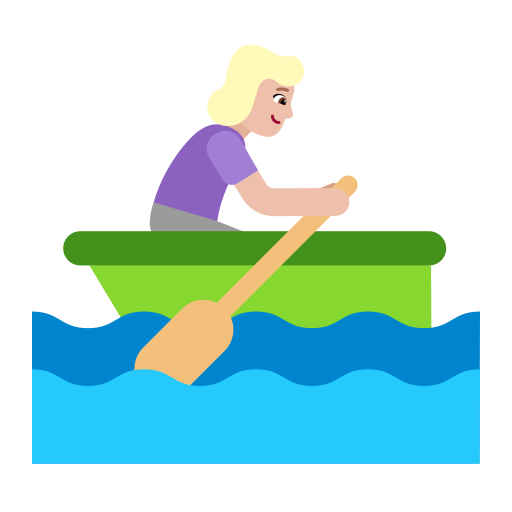
woman rowing boat flat  light